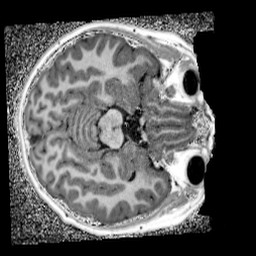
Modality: UNIT1_denoised
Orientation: axial
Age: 9
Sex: male
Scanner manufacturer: siemens
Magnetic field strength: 3 T
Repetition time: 4 s
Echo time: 0.00299 s